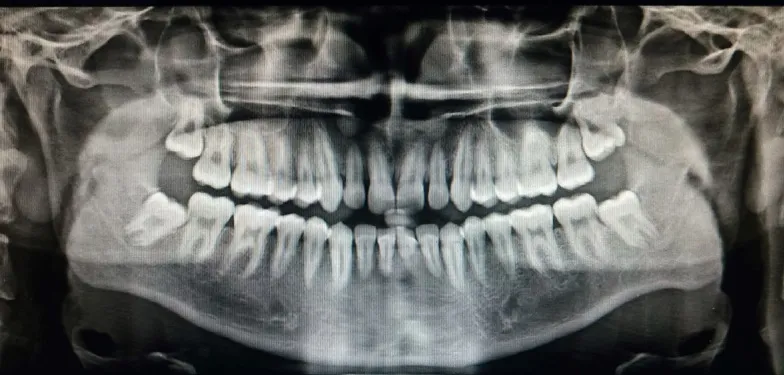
Orthopantomogram: the antagonial notch on left side was slightly more pronounced.
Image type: radiology (x_ray)